Question:
As you can see from this snip I have an '<a>' and an '<h4>' with a child of '<a>' that matches the 1st '<a>' on the snip. What I am trying to do is take the '<h4>' with the text of the nested '<a>' and place it into the top level '<a>'. So the final product will be '<a><h4>text</h4></a>'. I have tried using jQuery with appendTo but it does not render the markup that I am after. How can I get the desired markup?
The jQuery code that I currently have created is 'jQuery(".panel-group .text-danger").appendTo( jQuery("a[href='#collapseOne']"));'
'''
<div class="panel panel-default">
<a class="panel-heading visible-xs-block visible-sm-block visible-md-block visible-lg-block" data-parent="#accordion" data-toggle="collapse" href="#collapseOne"></a>
<h4 class="text-danger">
<a class="panel-heading visible-xs-block visible-sm-block visible-md-block visible-lg-block" data-parent="#accordion" data-toggle="collapse" href="#collapseOne">Urgent</a>
</h4>
</div>
'''
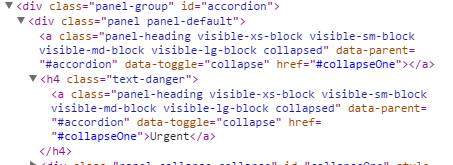
Answer: One way to do this would be to 'clone' the node (which can be done in pure JavaScript or JQuery) and perform your operations on it in memory before applying it to the DOM. You'll also need a more specific selector than the 'a[href='#collapseOne']' because the change will be applied to more than one DOM node in your example because multiple nodes will match this selector (unless that is intentional).
- <URL>
You can clone a node using syntax similar to this:
'''
var clonedNode = $("#idSelector").clone();
clonedNode.html(""); // Clears the content of the clone, not the DOM element
'''
## Example Logic
1. Store text of the hyperlink in a variable
2. Get a cloned copy of the H4 node.
3. Truncate the contents of the cloned H4 node.
4. Replace the contents of the cloned node with the hyperlink text.
5. Update the target element with the new hybrid node.
## Example Code:
'''
$(function() {
//Add a click event to each .panel-heading element below an H4
//This could be removed for the code to run on page-load the references would simply need to be updated.
$("H4").on("click", ".panel-heading", function(e, data) {
var linkText = $(this).text(); // Get the text of the link we want
var clonedNode = $(this).closest("H4").clone(); // Should grab the parent H4 of the hyperlink that was clicked and make a copy.
clonedNode.html(""); // truncate the contents of the cloned node
clonedNode.text(linkText); // Set the link text of the H4
$(".panel").find(".parent-link").html(clonedNode);
});
//for no click event the logic is the same, but the selectors change.
});
'''
'''
.parent-link {
border: solid 1px #000000;
width: 200px;
display: block;
height: 20px;
}
H4 {
display: block;
margin: 0px;
}
'''
'''
<script src="https://ajax.googleapis.com/ajax/libs/jquery/2.1.0/jquery.min.js"></script>
<div class="panel panel-default">
<a class="panel-heading visible-xs-block visible-sm-block visible-md-block visible-lg-block parent-link" data-parent="#accordion" data-toggle="collapse" href="#collapseOne"></a>
<h4 class="text-danger">
<a class="panel-heading visible-xs-block visible-sm-block visible-md-block visible-lg-block" data-parent="#accordion" data-toggle="collapse" href="#collapseOne">Urgent</a>
</h4>
<h4 class="text-normal">
<a class="panel-heading visible-xs-block visible-sm-block visible-md-block visible-lg-block" data-parent="#accordion" data-toggle="collapse" href="#collapseTwo">Normal</a>
</h4>
</div>
'''
Or if you prefer external resources: <URL>
I have added some CSS to highlight the parent node whose contents are ultimately replaced. I also added a CSS class ('parent-link') to your parent link to make it easier to select.